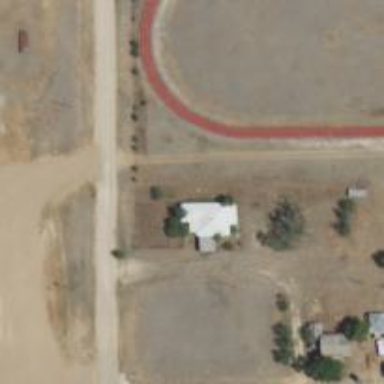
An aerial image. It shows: Track in leisure land.